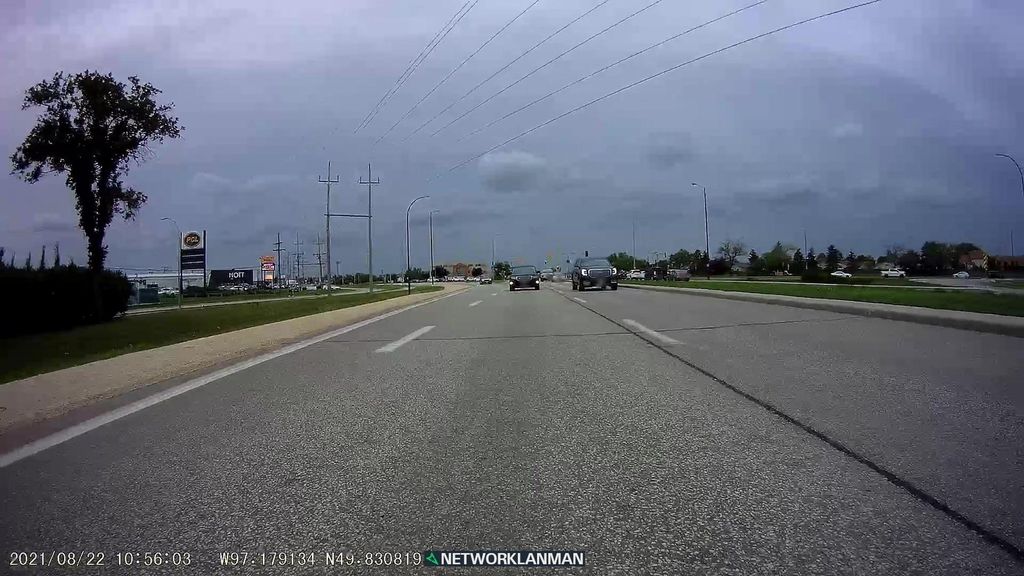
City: winnipeg